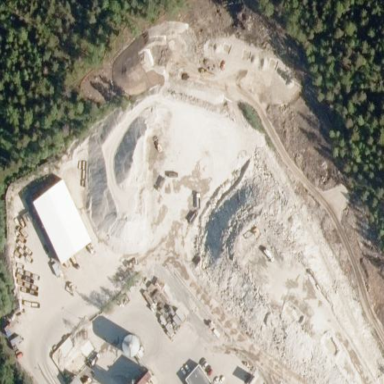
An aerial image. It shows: Quarry that extracts concrete resources.